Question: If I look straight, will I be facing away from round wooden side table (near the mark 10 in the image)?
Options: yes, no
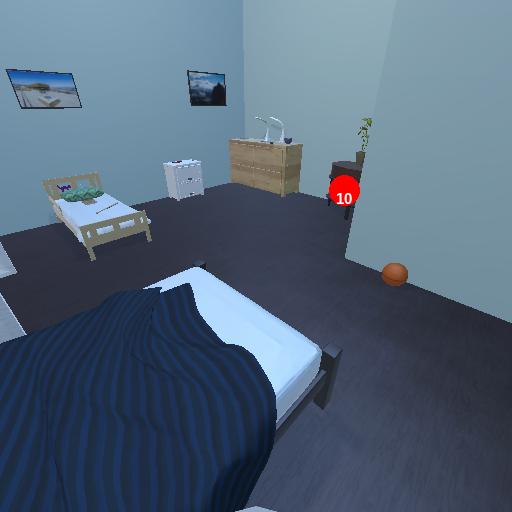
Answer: yes